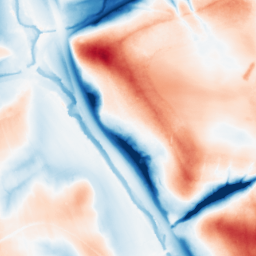
Category: classical
Decomposition family: gaussian_anisotropic
Decomposition parameters: sigma_x: 20
sigma_y: 20
Upsampling method: linear_exact
Upsampling parameters: scale: 8
Upsampling scale: 8